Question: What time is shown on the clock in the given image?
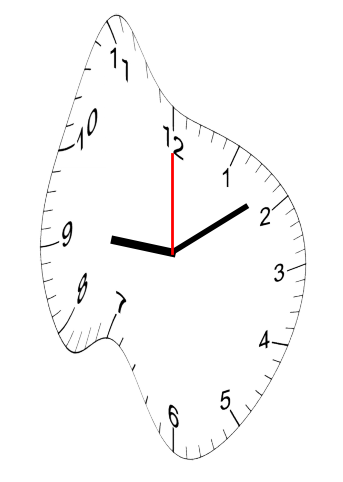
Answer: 09:09:00